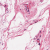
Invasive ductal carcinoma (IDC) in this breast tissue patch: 0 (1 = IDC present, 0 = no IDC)